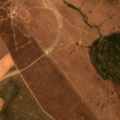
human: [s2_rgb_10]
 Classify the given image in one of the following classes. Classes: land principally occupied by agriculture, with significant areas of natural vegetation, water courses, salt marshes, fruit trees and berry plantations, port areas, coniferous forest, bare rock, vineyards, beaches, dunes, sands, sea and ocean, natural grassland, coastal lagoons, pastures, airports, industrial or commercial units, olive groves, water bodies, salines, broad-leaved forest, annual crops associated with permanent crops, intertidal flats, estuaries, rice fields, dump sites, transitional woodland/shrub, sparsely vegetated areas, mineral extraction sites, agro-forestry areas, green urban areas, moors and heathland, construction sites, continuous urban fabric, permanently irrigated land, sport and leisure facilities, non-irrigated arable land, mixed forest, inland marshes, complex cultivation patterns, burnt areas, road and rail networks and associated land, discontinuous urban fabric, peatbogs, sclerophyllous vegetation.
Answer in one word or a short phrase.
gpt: olive groves, pastures, coniferous forest